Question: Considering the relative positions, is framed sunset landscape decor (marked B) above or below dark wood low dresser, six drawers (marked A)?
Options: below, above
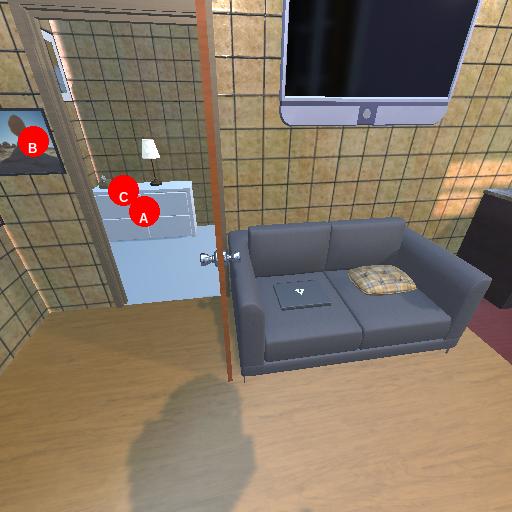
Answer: below